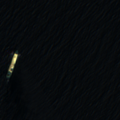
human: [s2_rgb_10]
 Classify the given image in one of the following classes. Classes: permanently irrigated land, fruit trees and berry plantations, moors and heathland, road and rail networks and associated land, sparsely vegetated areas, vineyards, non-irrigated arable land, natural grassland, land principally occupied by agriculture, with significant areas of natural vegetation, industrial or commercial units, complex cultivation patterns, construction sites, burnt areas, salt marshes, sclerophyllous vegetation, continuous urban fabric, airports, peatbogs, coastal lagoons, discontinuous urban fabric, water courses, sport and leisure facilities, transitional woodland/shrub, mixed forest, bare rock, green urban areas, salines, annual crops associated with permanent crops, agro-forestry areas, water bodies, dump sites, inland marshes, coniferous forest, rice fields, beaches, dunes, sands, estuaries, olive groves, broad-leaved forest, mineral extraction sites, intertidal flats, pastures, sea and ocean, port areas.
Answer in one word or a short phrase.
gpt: sea and ocean